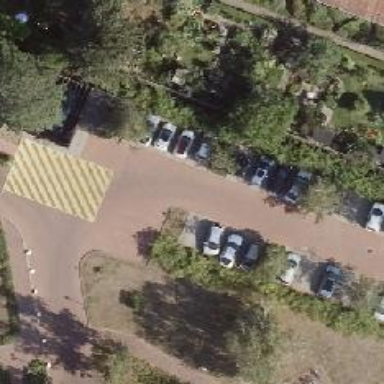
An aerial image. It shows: Parking aisle road with no sidewalk.